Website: walmart
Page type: customer-info-address
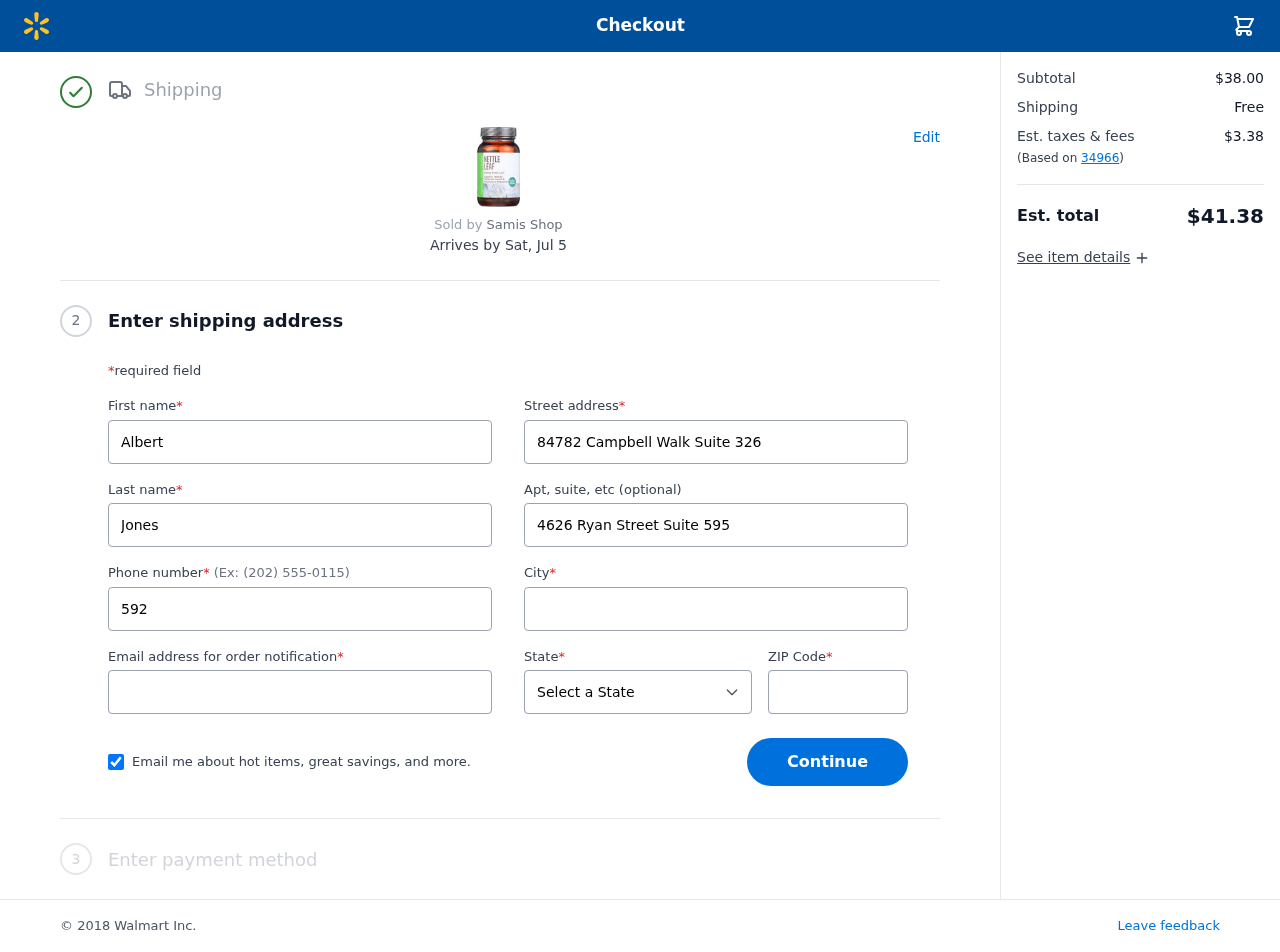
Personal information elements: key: PII_CITY
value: Taylorburgh
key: PII_EMAIL
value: ajones@gmail.com
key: PII_FIRSTNAME
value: Albert
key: PII_LASTNAME
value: Jones
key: PII_PHONE
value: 5927548065
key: PII_POSTCODE
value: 34966
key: PII_STATE
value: Massachusetts
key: PII_STREET
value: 84782 Campbell Walk Suite 326
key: PII_STREET2
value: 4626 Ryan Street Suite 595
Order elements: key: ORDER_DELIVERY_DATE
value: Sat, Jul 5
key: ORDER_SUBTOTAL
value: $38.00
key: ORDER_SHIPPING_COST
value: Free
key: ORDER_TAX
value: $3.38
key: ORDER_TOTAL
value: $41.38